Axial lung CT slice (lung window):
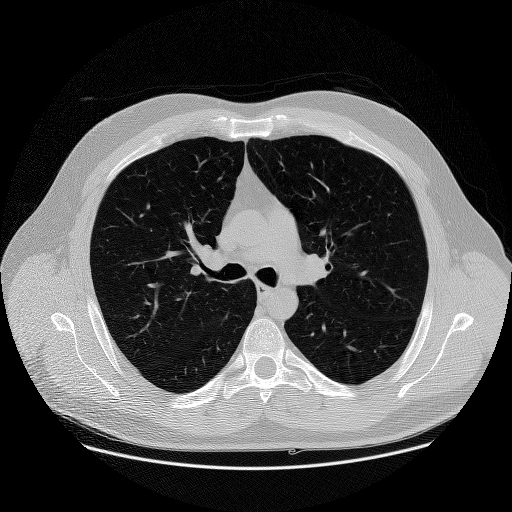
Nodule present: no